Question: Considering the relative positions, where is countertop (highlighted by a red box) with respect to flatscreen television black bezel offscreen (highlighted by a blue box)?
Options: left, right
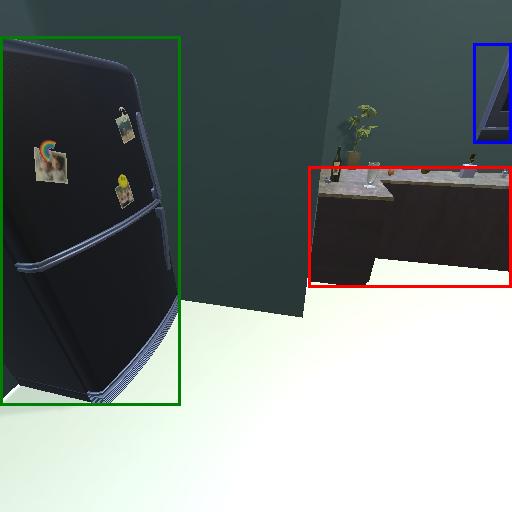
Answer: left